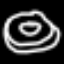
Label: donut